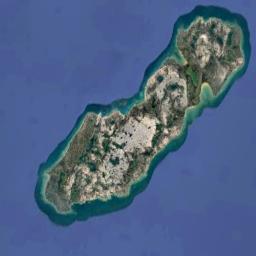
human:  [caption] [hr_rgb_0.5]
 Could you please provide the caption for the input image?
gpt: The island with some vegetation is surrounded by light blue waters .

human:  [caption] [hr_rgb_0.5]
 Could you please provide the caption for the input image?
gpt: A green and brown island on a blue sea .

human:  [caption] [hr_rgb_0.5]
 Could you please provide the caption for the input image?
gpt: Islands are long and thin .

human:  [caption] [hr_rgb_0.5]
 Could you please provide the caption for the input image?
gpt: There are many trees on the island .

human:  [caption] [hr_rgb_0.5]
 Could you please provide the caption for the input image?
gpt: The long strip-shaped island is surrounded by blue sea water, And the islands are green and yellow-brown .